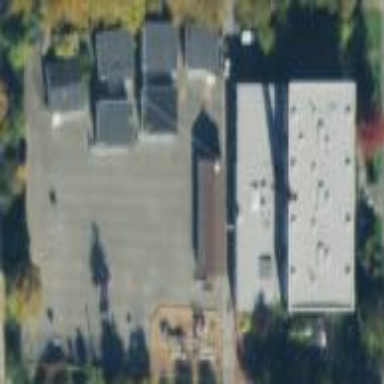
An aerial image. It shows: School.